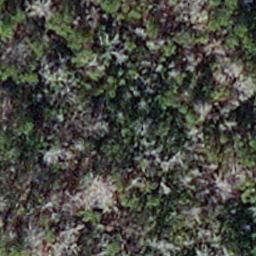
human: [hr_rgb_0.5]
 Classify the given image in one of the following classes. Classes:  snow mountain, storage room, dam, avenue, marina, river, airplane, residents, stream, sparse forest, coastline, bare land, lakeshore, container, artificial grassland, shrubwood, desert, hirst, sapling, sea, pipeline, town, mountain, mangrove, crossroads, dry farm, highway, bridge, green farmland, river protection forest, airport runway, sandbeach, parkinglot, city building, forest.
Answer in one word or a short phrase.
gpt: sapling